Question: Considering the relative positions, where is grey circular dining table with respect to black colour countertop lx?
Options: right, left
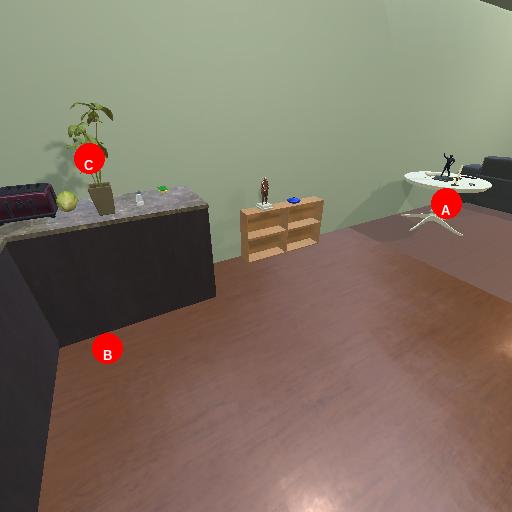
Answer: right